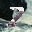
Label: 7